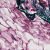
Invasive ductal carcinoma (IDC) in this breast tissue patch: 0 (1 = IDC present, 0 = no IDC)